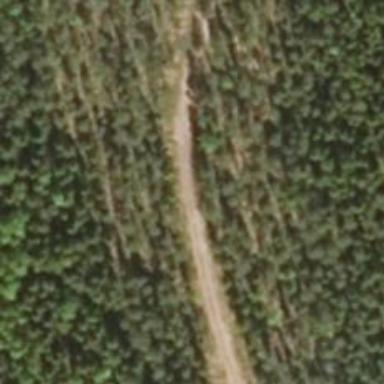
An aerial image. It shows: Simple road.